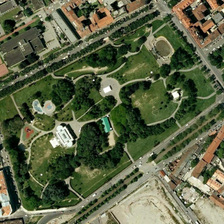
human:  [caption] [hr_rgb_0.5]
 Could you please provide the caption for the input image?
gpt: many buildings are around a park with some green trees .

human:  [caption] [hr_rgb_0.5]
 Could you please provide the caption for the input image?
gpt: the block surrounded by several roads and buildings is mainly made up of lawns and towering trees .

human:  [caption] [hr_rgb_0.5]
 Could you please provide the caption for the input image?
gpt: the block surrounded by several roads and buildings is mainly made up of lawns and towering trees .

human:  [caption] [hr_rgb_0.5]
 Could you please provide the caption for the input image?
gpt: many buildings are around a park with some green trees .

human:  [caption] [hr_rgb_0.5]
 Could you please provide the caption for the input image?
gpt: many buildings are around a park with some green trees .